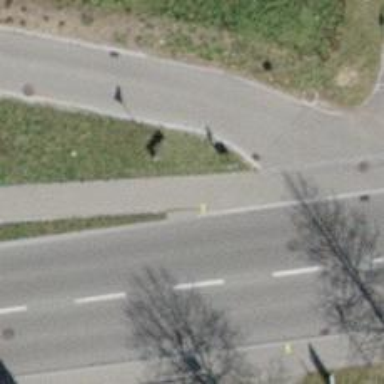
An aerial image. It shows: Bus stop with platform for public transport.